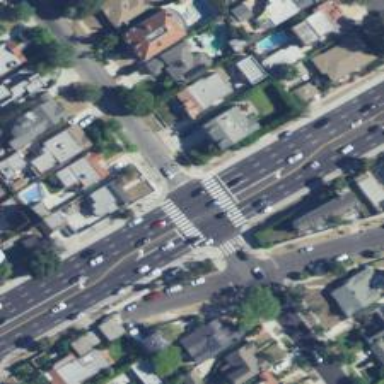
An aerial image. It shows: Zebra crossing on the road.